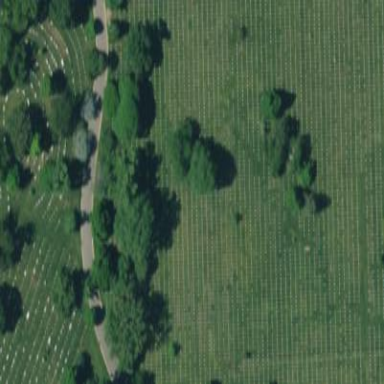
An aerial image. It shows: Cemetery.